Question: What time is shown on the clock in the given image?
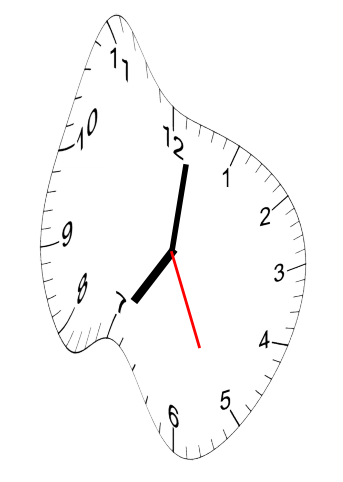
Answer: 07:01:26